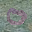
Label: 0